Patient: sex M, age 46
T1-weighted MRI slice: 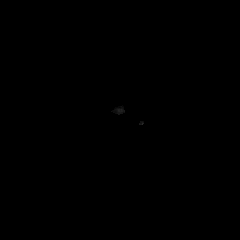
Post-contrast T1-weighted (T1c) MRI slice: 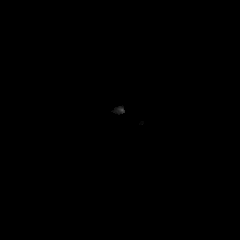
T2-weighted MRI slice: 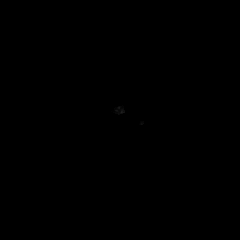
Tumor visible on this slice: no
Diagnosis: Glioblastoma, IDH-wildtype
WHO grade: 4